Question: I installed and used a UML plugin found here: <URL>
Afterword, all of my .java code associated with the UML became black and white and un-editable. Although, I can write extra text it cannot be deleted. Running my project results in "Cannot execute - java executable not found".
I deleted the UML files associated with my projects and the code hasn't returned to normal.
Thanks.
Here is a picture:

This actually occurred to all java files.
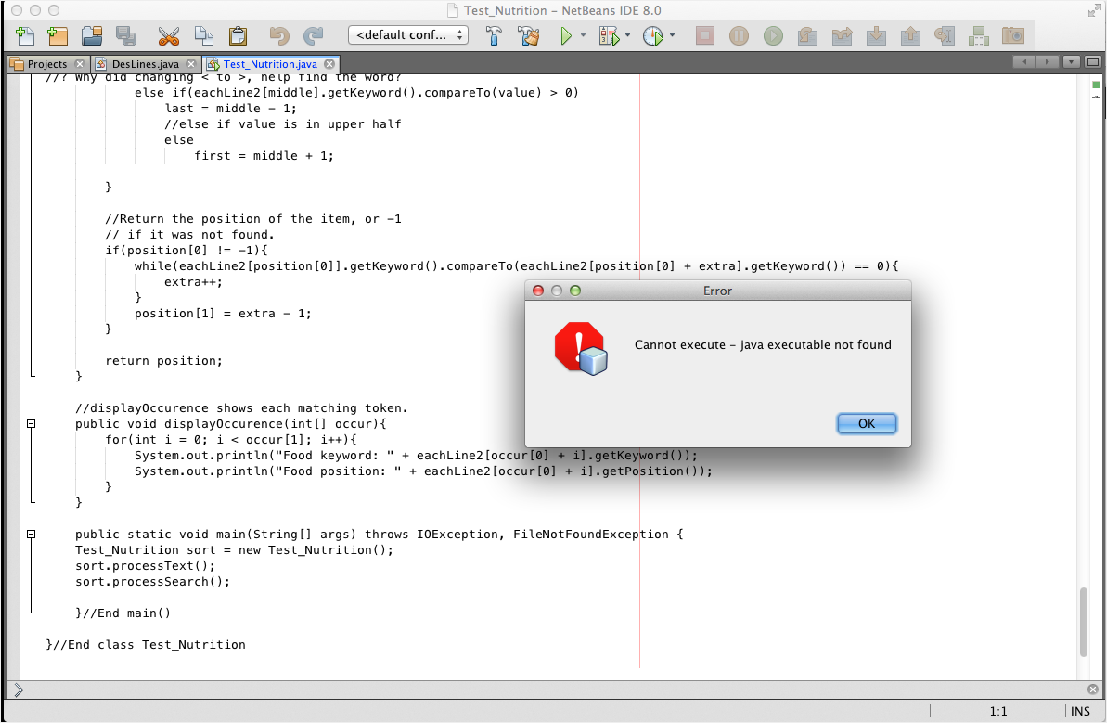
Answer: Unlike Eclipse, different versions of NetBeans are so different that plugins made for younger versions (6) DO NOT work on later versions (8) by default. You can upgrade only subversions steps (digits after dot) without changing plugins. So you have used two pieces of SW that need not be compatible at all. You used a workaround to make to work the installation. And you can get absolutely any consequences, don't be surprised.
The history of the problem: there is no free UML plugin supporting NetBeans NOW. There was one, of Visual Paradigm, for versions to 6. But it's later variants are not free anymore and they are differently organized. If you want to use the modern version of the plugin, prepare to pay. It is very probable, that the free plugin doesn't work on NetBeans 8 by purpose.
You can try a new different plugin <URL> of another author. It seems more simple, but at least it won't destroy your IDE. And now you have to save the project, reinstall NetBEans and import the project again.